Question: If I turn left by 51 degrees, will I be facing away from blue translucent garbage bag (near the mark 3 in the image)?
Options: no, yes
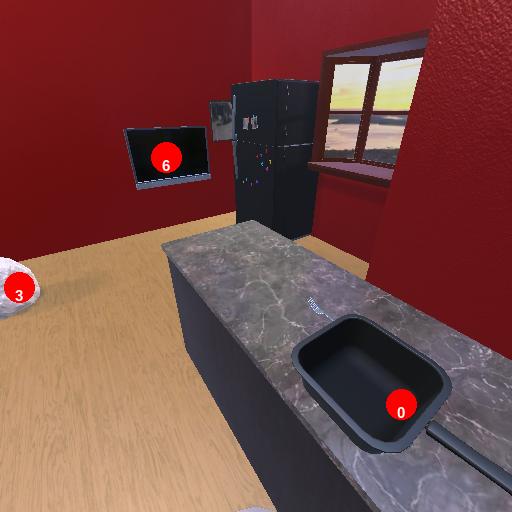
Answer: no